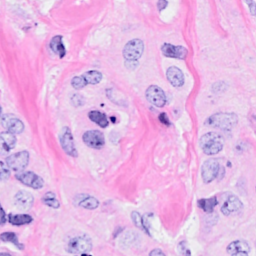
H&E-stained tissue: Breast